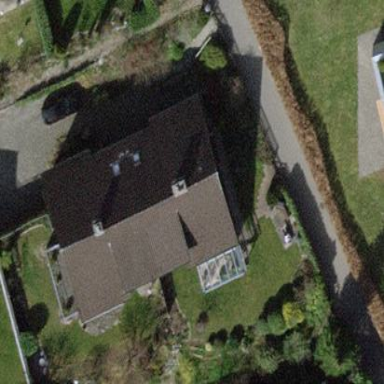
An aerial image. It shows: Semidetached house.